Question: Like in <URL> answer I'm trying to add icon to 'h3' tag. Here is a result:
'''
<link href="http://netdna.bootstrapcdn.com/bootstrap/3.0.0/css/bootstrap-theme.min.css" rel="stylesheet"/>
<link href="http://netdna.bootstrapcdn.com/bootstrap/3.0.0/css/bootstrap.min.css" rel="stylesheet"/>
<script src="http://netdna.bootstrapcdn.com/bootstrap/3.0.0/js/bootstrap.min.js"></script>
<h1>Play it! <span class="glyphicon glyphicon-play text-primary"/></h1>
'''
Also <URL> available.
But inside 'h3' tag the icon becomes too big. I would prefer something like this:

How can I make the icon smaller?
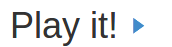
Answer: According to your HTML just add the CSS:
'''
h1 span.glyphicon-play{
font-size: 0.5em;
vertical-align: 5px;
}
'''